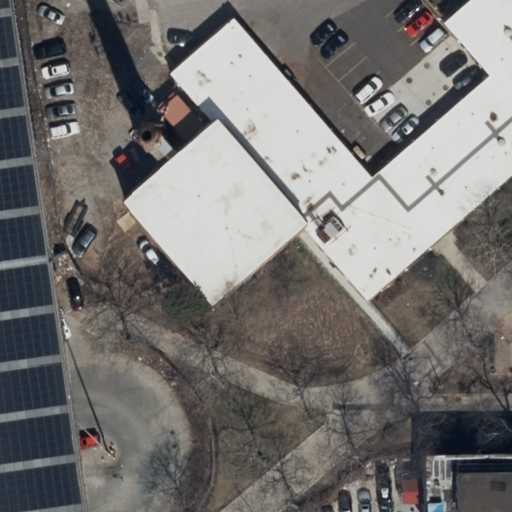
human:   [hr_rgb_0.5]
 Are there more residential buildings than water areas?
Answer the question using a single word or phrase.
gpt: yes

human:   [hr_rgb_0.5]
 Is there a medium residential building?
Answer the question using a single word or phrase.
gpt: yes

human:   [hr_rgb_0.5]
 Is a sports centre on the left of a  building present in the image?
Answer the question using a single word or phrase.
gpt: no

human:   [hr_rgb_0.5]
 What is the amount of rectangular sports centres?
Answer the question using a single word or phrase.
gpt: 1

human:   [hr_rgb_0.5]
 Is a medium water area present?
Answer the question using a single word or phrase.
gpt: no

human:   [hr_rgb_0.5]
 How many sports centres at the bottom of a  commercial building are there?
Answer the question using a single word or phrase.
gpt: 0

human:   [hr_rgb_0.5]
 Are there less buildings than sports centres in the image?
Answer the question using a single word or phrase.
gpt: no

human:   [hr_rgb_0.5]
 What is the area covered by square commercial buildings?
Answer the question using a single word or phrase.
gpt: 0m2

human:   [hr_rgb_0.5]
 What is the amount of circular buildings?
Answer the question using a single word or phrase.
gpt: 0

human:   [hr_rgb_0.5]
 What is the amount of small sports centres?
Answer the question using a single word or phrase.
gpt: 0

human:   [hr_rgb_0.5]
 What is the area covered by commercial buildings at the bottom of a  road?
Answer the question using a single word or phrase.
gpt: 0m2

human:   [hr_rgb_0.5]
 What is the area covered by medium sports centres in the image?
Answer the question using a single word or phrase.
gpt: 193m2

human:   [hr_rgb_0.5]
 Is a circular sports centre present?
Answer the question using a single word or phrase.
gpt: no

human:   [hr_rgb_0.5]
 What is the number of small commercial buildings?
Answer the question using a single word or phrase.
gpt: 0

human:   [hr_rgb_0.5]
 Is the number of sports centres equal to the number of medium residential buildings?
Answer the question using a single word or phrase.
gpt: yes

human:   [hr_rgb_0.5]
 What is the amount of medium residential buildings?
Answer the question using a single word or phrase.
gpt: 1

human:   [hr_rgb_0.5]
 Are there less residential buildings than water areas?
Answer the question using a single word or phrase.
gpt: no

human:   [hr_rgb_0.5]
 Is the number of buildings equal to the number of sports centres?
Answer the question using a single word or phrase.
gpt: no

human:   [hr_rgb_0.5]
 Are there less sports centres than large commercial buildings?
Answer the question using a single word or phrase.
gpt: no

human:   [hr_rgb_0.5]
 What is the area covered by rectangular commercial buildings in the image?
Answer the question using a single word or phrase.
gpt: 0m2

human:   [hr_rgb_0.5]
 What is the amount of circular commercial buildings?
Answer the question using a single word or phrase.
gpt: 0

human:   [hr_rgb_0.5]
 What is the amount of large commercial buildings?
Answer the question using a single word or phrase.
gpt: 0

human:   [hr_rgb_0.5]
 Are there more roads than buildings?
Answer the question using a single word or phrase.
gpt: yes

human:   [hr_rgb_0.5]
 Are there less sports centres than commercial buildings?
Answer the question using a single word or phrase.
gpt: no

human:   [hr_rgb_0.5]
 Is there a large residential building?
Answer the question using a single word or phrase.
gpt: yes

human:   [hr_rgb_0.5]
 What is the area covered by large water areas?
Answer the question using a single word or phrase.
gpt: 0m2

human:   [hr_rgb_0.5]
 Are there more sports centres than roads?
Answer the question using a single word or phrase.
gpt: no

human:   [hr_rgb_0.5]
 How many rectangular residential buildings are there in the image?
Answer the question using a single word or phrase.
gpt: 1

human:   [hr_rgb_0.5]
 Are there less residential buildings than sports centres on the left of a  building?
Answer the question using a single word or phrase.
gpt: no

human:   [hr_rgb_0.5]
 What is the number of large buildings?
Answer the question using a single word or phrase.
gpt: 2

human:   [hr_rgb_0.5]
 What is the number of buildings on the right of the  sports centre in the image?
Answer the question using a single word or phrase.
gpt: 0

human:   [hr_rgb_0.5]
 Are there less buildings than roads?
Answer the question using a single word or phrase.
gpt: yes

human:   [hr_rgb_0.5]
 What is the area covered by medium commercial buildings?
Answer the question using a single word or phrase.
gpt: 0m2

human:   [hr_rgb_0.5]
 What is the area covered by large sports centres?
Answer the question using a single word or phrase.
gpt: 0m2

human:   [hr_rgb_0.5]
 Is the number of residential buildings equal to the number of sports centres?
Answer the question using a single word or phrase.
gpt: no

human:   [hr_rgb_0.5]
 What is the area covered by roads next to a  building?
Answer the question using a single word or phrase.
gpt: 0m2